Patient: sex F, age 41
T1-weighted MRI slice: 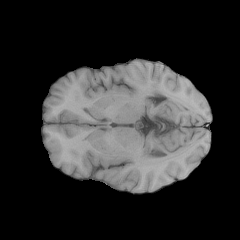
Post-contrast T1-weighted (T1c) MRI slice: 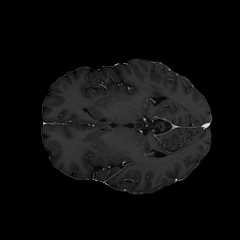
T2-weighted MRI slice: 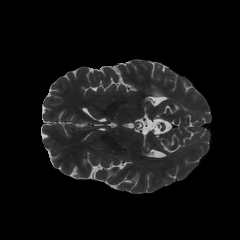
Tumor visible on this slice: no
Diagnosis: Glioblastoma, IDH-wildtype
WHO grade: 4